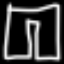
Label: pants